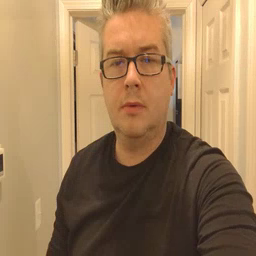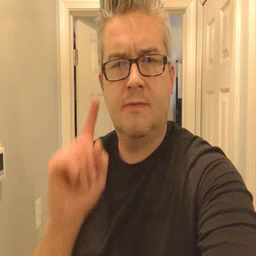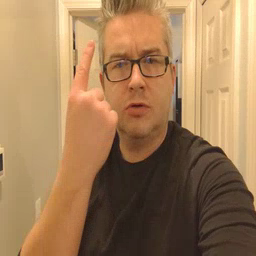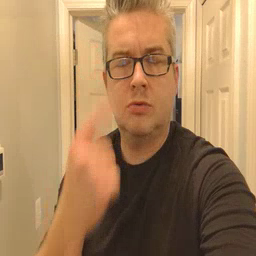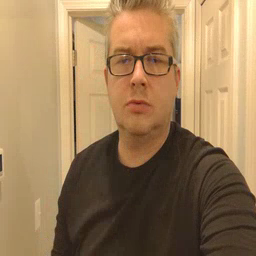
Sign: first